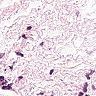
Metastatic tissue present: no